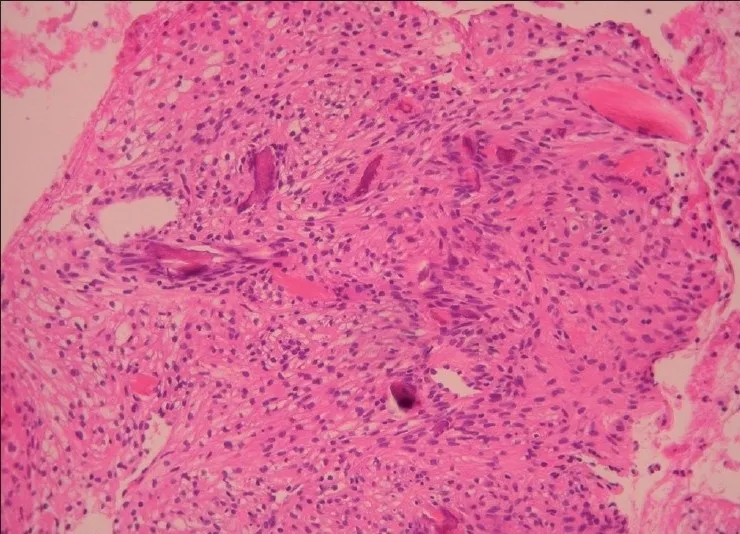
Spindle cells surrounding fragments of bone trabeculae.
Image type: pathology (h&e)